Interaction volume radius: 10 \u00c5
Interaction volume height: 10 \u00c5
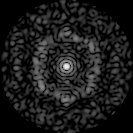
Disorder parameter: 0.7855